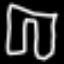
Label: pants